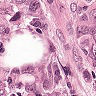
Metastatic tissue present: yes